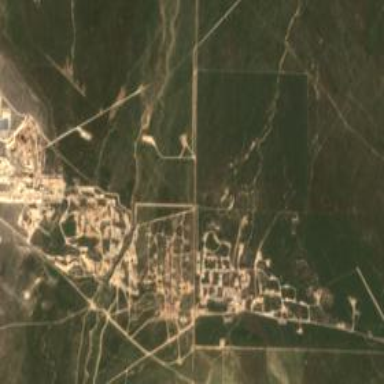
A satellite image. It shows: Oil field.